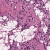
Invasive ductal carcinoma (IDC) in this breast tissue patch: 1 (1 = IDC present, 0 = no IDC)